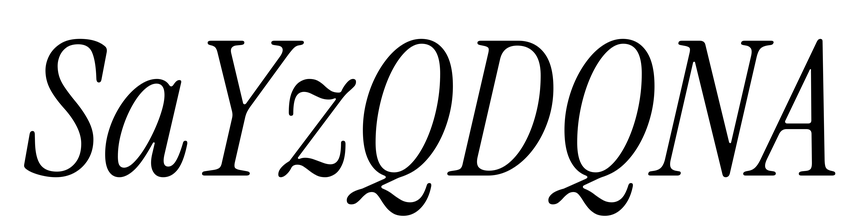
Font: InstrumentSerif-Italic